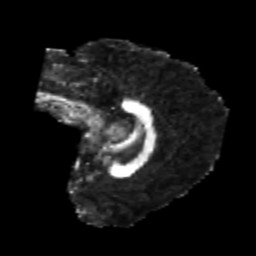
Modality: FA
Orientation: sagittal
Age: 20
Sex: female
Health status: healthy
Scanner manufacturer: philips
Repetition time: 7.386 s
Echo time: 0.08599 s